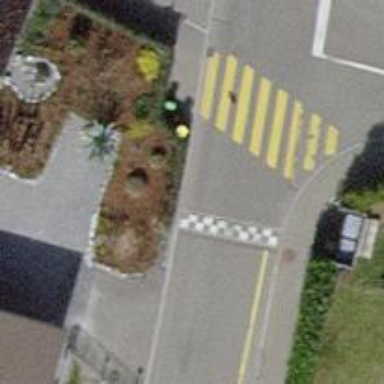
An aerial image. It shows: Post box is visible.